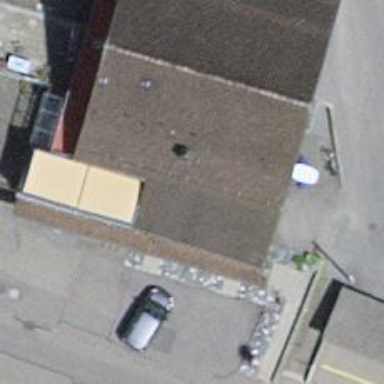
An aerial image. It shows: Bakery.